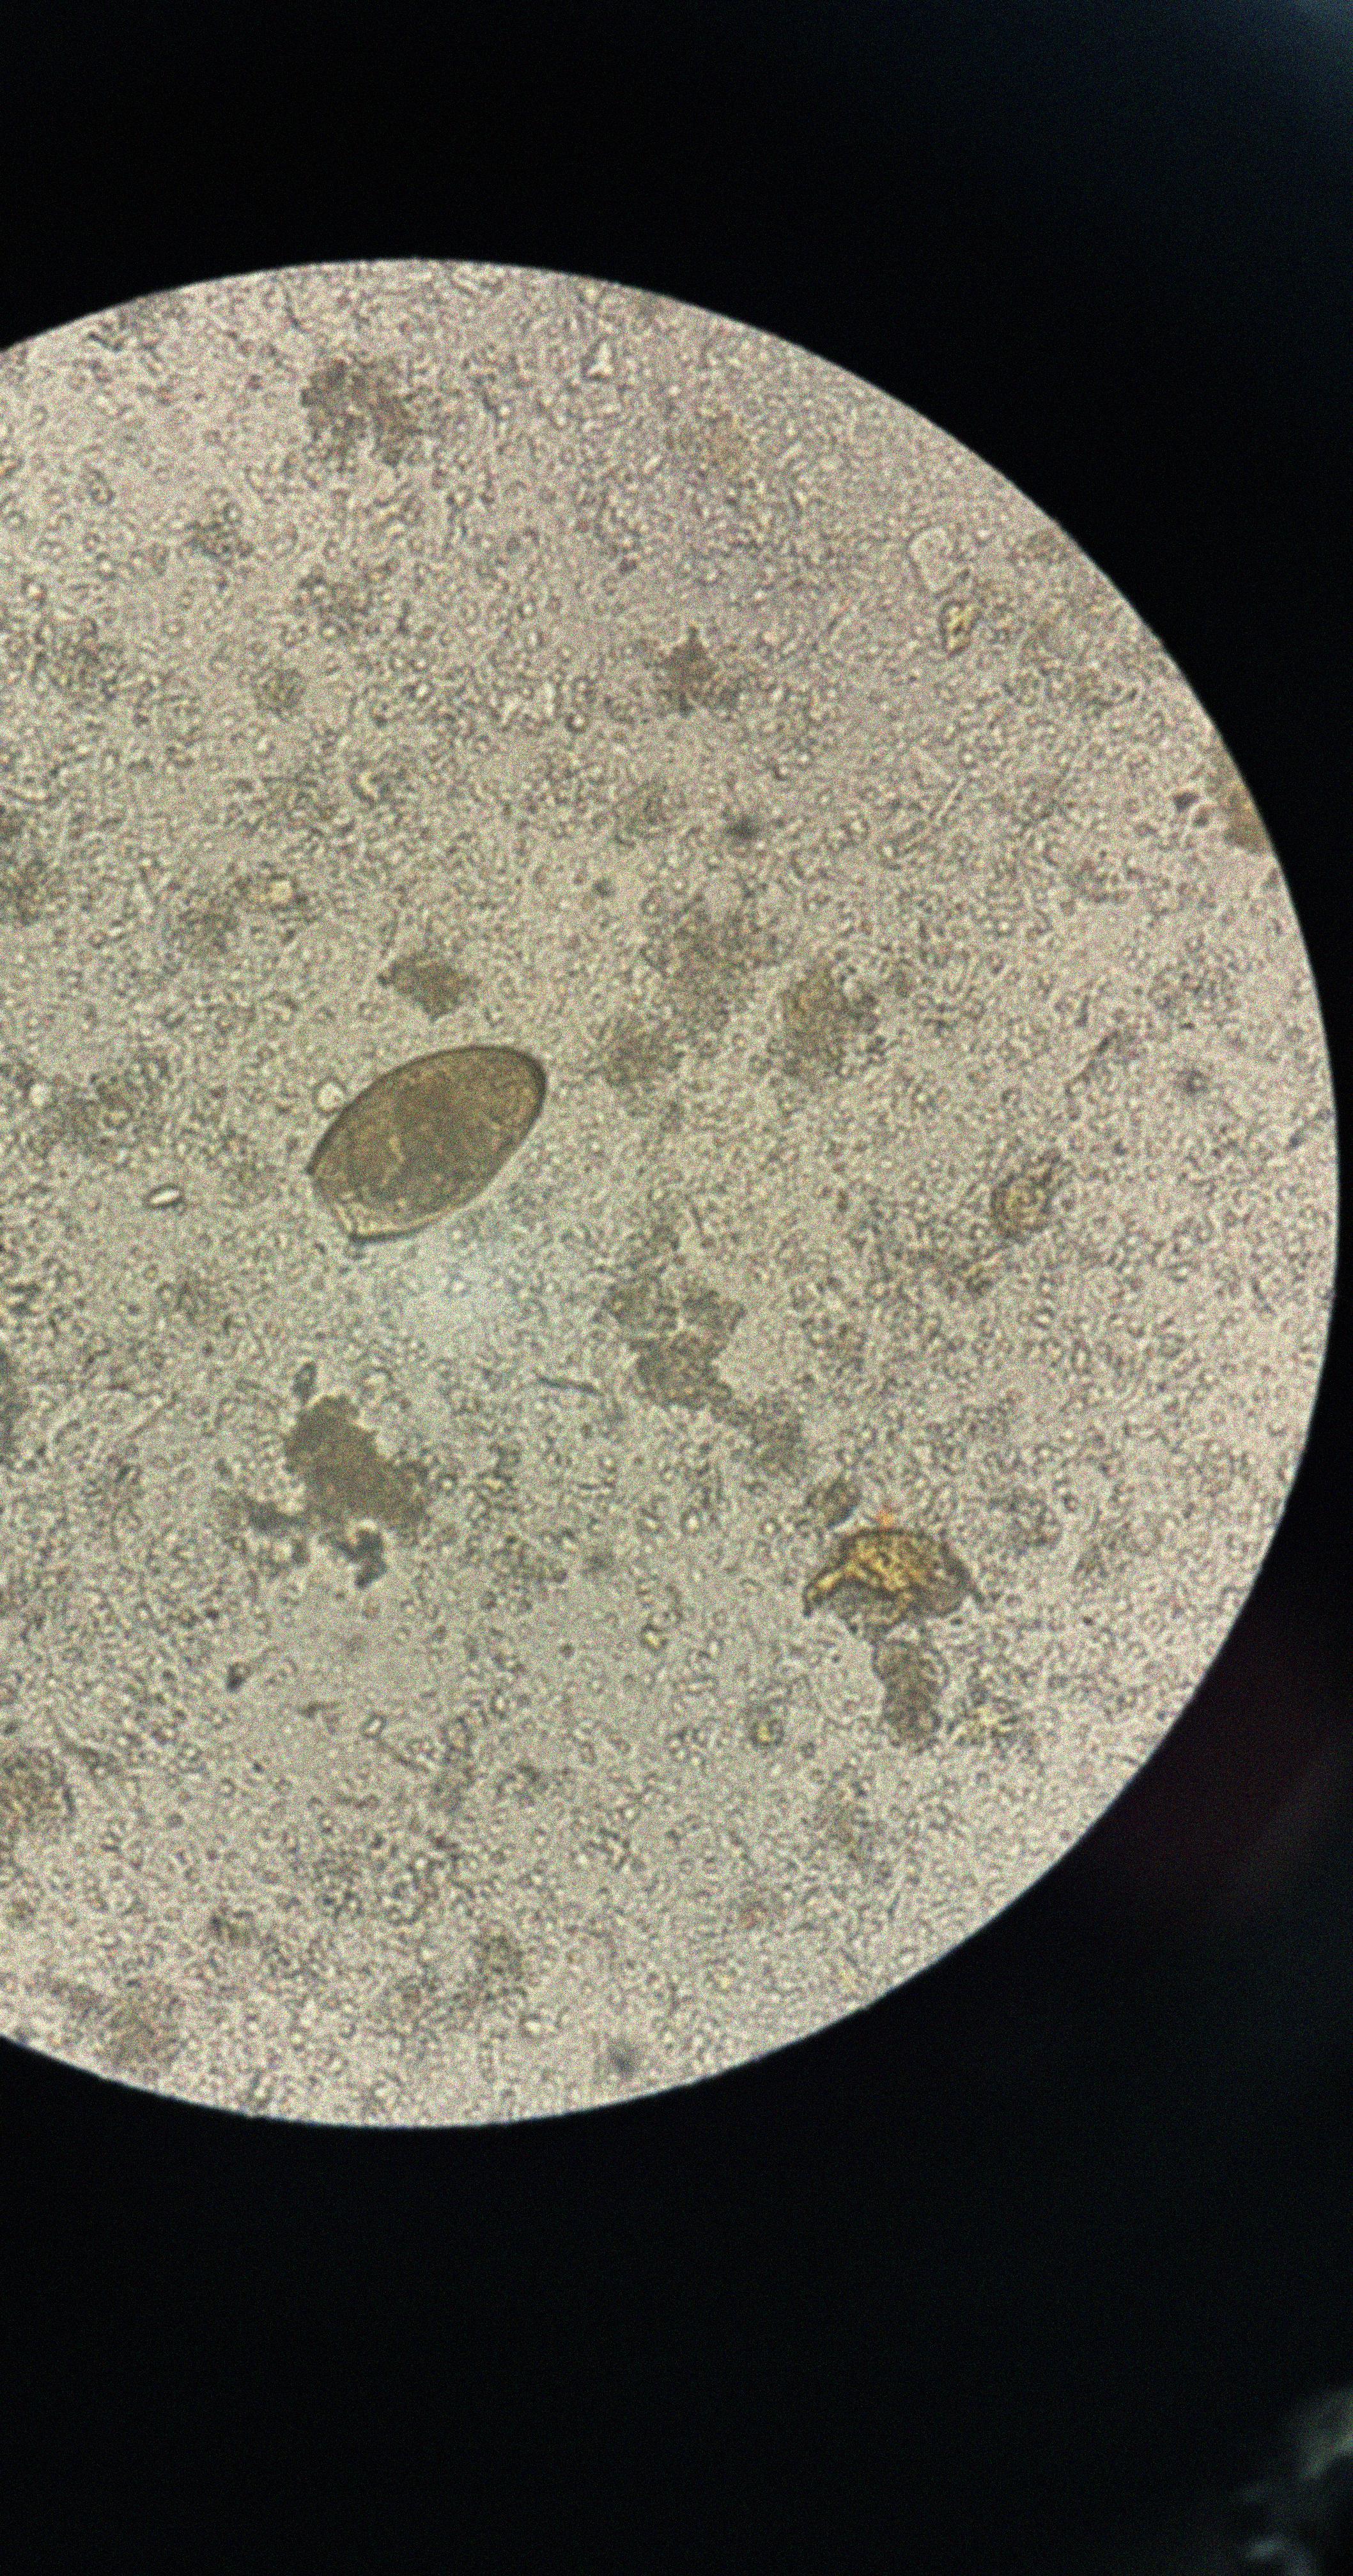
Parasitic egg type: Paragonimus spp